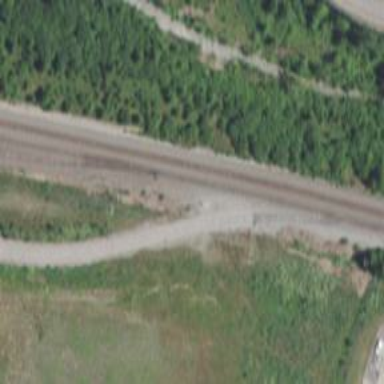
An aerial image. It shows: Railway siding for service.